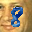
Label: 8